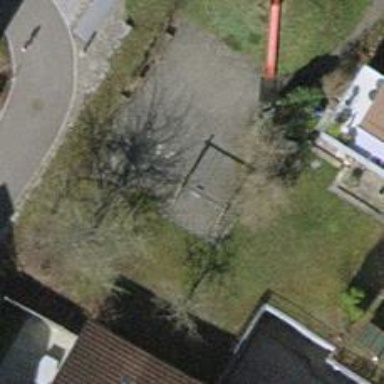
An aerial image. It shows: Playground featuring swings.